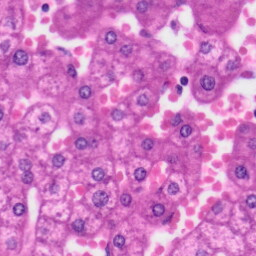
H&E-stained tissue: Liver